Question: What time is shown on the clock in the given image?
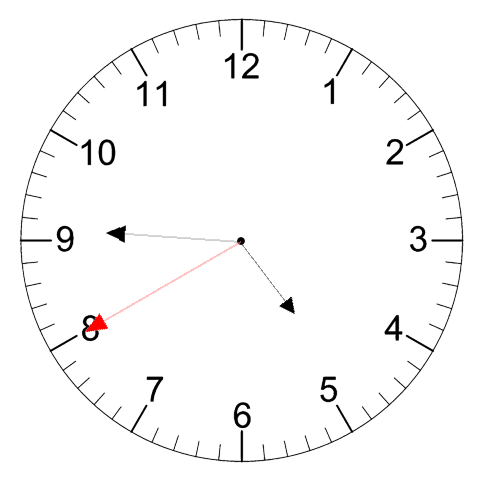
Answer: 04:45:40